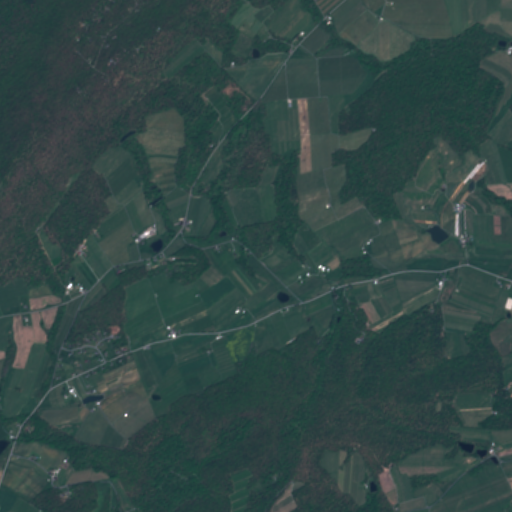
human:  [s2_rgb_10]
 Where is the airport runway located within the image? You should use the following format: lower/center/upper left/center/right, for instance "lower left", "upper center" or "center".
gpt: The airport runway is located in the center right of the image.
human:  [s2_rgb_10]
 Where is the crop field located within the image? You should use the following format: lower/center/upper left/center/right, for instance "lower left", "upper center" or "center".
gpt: The crop field is located in the upper left of the image.
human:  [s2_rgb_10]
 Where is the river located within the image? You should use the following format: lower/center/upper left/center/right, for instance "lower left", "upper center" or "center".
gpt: The river is located in the lower left of the image.
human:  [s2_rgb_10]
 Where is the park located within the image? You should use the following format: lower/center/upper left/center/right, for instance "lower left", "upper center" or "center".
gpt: There is no park in the image.